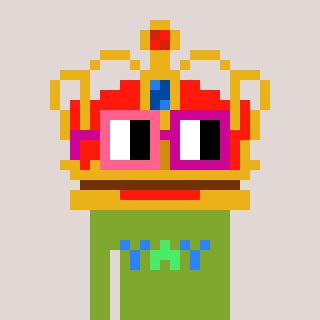
a pixel art character with square pink and red glasses, a crown-shaped head and a slimegreen-colored body on a warm background